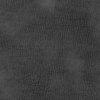
Label: not_dusty